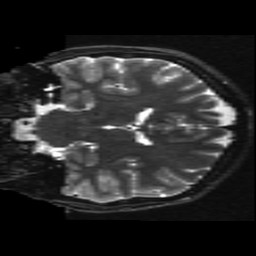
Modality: T2w
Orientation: coronal
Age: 18
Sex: female
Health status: ill
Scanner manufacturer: ge
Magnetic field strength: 3 T
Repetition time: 7.5 s
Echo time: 0.1007 s